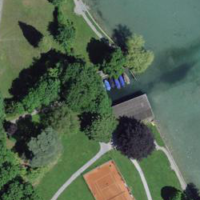
EUNIS habitat code: 53
Species observed at this site:
Phalacrocorax carbo
Stuckenia pectinata
Podiceps cristatus
Motacilla cinerea
Poa nemoralis
Potamogeton perfoliatus
Milvus milvus
Mergus merganser
Garrulus glandarius
Tussilago farfara
Moehringia trinervia